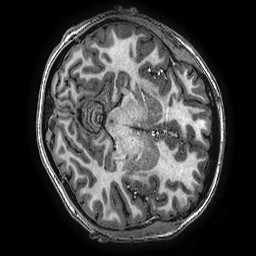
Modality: T1w
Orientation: axial
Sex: female
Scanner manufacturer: ge
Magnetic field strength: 3 T
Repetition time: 0.00766 s
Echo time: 0.003476 s